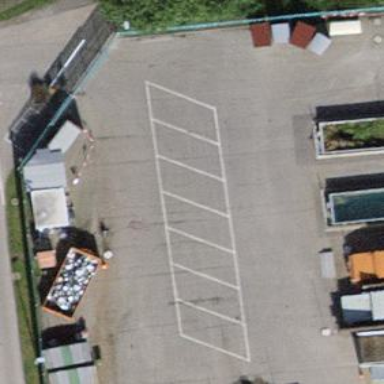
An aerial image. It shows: Recycling center that accepts green waste and scrap metal.